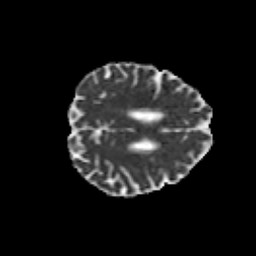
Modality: MD
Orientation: axial
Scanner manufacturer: siemens
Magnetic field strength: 3 T
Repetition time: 6.8 s
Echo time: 0.093 s